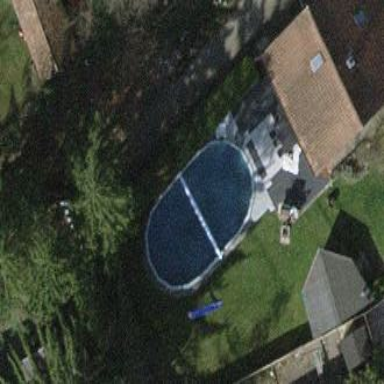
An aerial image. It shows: Swimming pool located in leisure land.